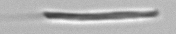
Label: fiber